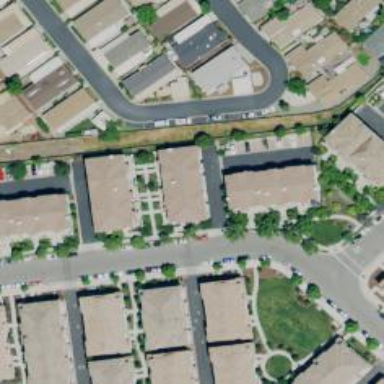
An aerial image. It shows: Alleyway designated as service road.